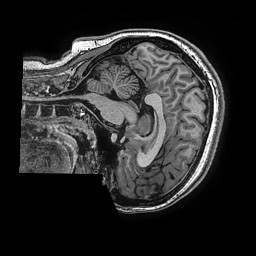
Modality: T1w
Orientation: sagittal
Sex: female
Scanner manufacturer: ge
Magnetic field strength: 3 T
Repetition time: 0.0077 s
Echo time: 0.003436 s